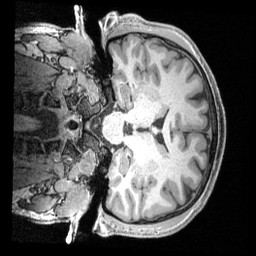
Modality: T1w
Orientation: coronal
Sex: male
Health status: ill
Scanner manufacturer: siemens
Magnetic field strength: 3 T
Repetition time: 2.4 s
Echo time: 0.00201 s